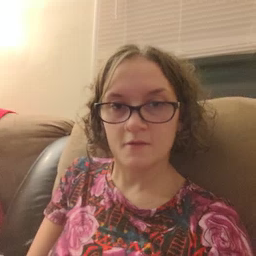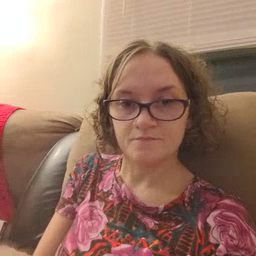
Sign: same